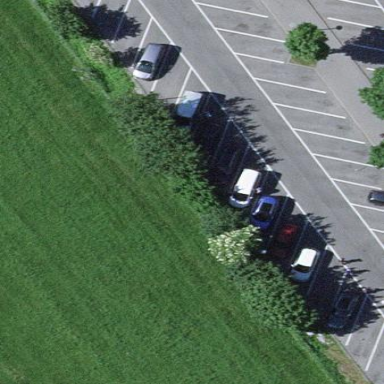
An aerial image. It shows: Parking area with surface.